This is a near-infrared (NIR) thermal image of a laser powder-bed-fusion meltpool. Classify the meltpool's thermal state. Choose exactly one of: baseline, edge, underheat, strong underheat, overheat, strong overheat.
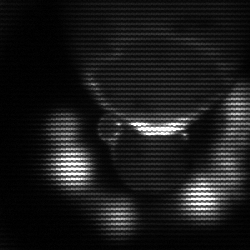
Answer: edge